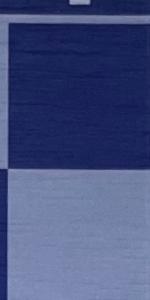
Label: Empty